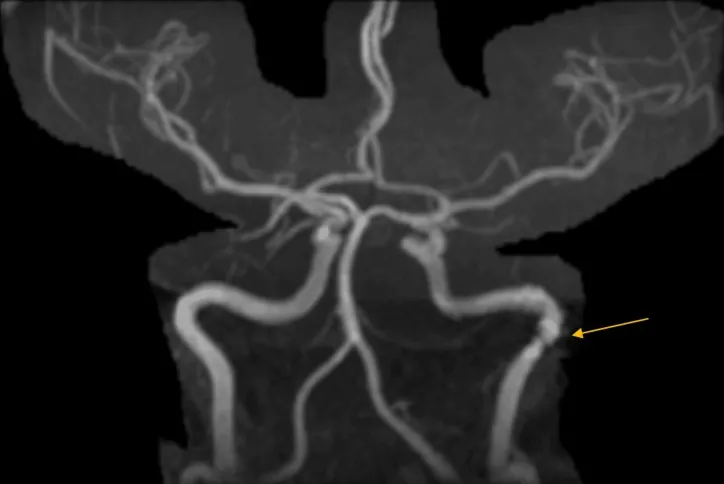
Magnetic resonance angiography projection imaging shows an irregularity within the left internal carotid artery near the carotid canal with a slight loss of flow.
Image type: radiology (mri)